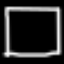
Label: square